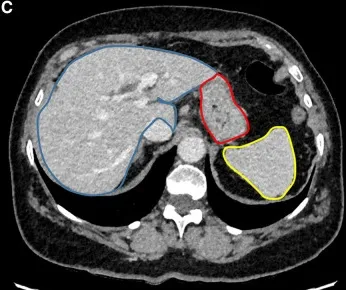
Helicoidal 512 slice computed tomography angiography in arterial phase with 1.3 mm slices. (C) Normal perfusion of gastric wall (red mark), liver (blue mark) and spleen (yellow mark) in portal phase.
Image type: radiology (ct)